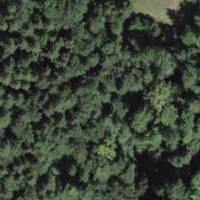
EUNIS habitat code: 41
Species observed at this site:
Colchicum autumnale